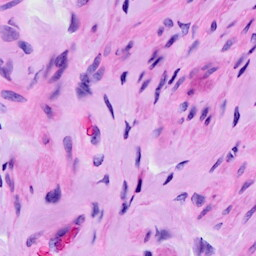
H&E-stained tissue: Ovarian